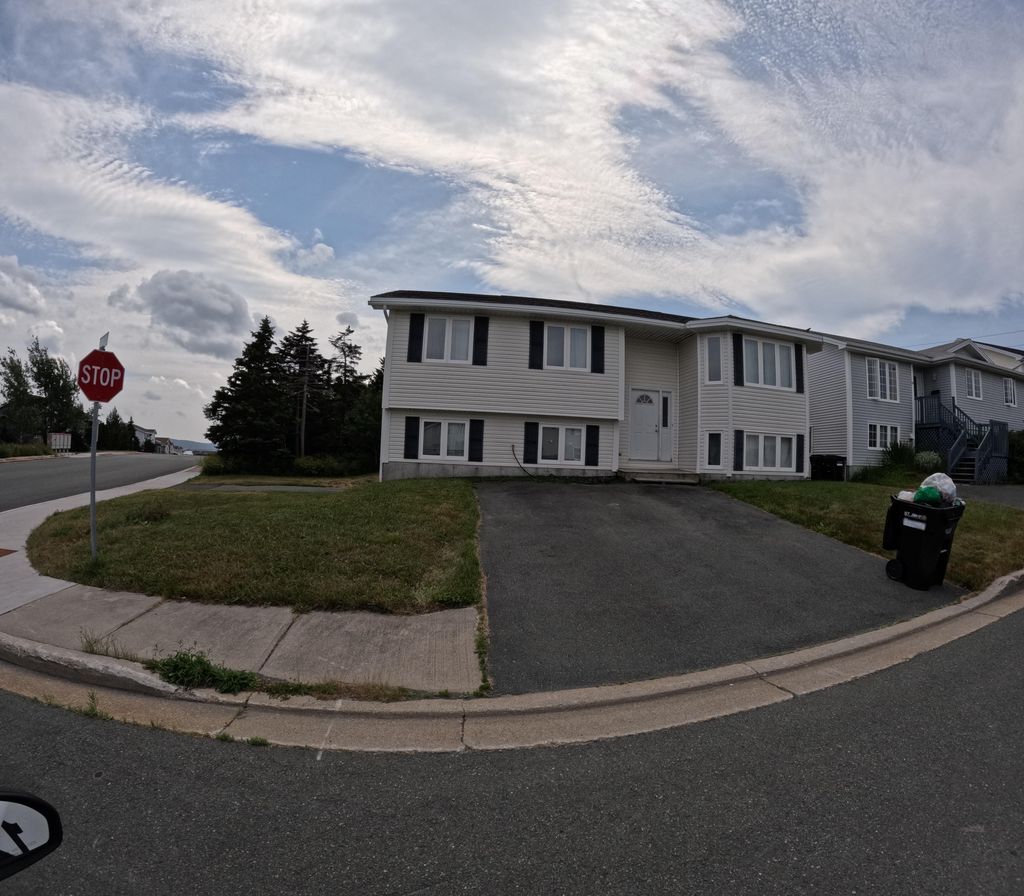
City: st_johns